Interaction volume radius: 10 \u00c5
Interaction volume height: 30 \u00c5
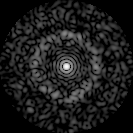
Disorder parameter: 0.846